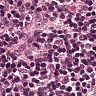
Metastatic tissue present: no